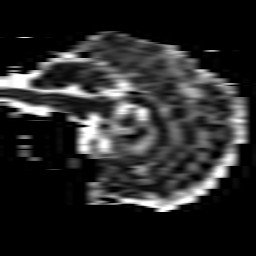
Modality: ADC
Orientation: sagittal
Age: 40
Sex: female
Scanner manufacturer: philips
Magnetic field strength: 1.5 T
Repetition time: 4.781 s
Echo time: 0.07764 s